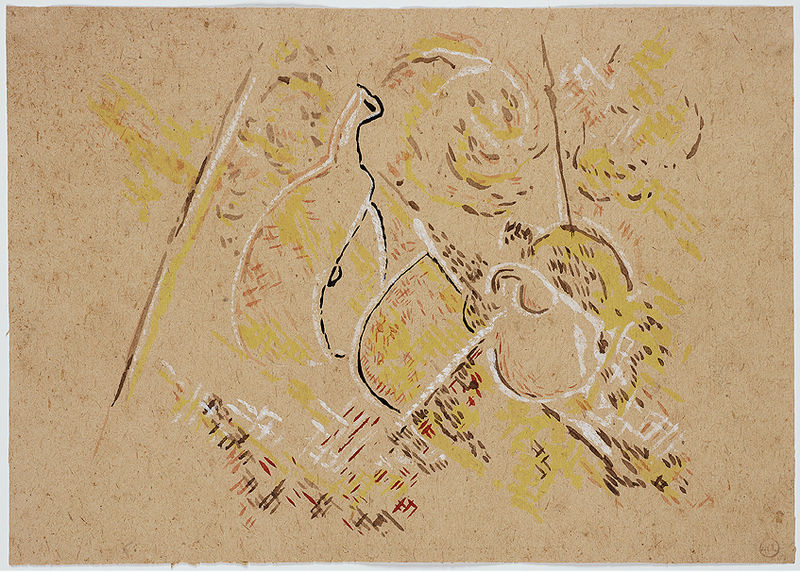
Titel: Still Life, Still Life
Künstler: Mikhail Larionov
Standort: Amherst (Massachusetts, USA)
Institution: Mead Art Museum, Amherst College
Schlagwörter: red, white, black, gray, yellow, brown, fruit, orange, drawing, paper, dots, line, abstract, still life, circle, forms, lines, shapes, bottle, stripes, asian, paint, round, stomach, swirls, brushwork, t, gourd, :(, cirlc, sensous, frout